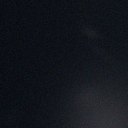
Screen state: off